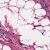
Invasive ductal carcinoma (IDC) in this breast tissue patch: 0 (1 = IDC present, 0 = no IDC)